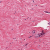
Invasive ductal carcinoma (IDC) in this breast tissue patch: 0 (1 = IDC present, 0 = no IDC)